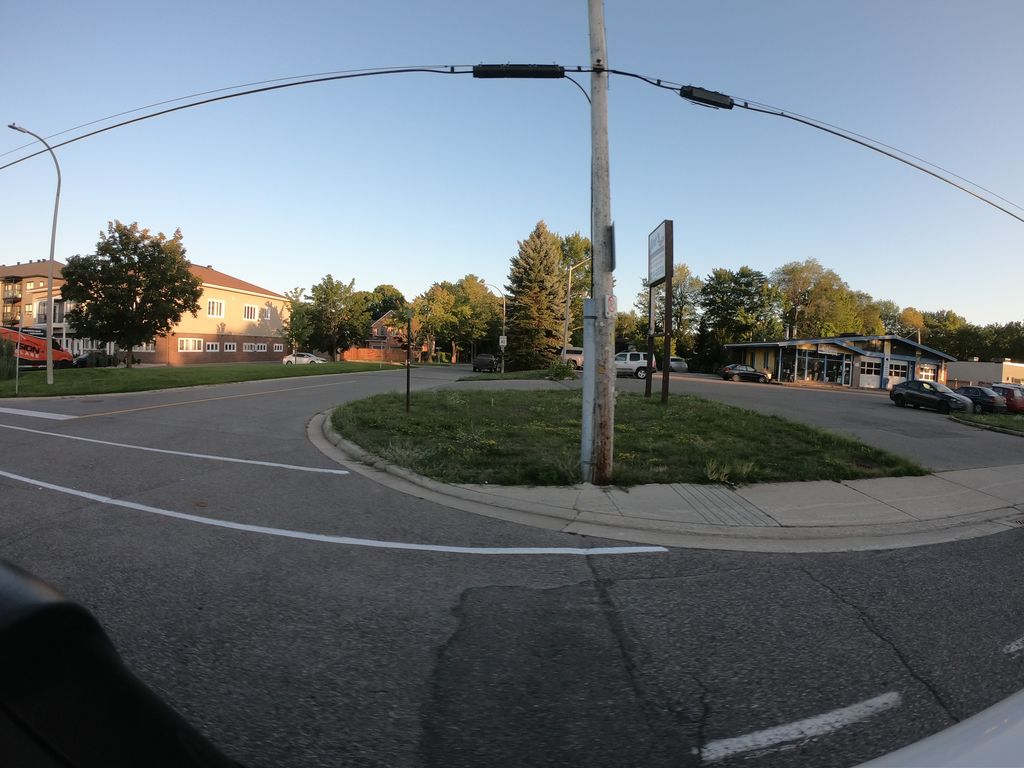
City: ottawa-gatineau